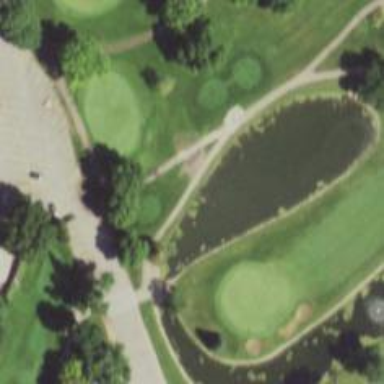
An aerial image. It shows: Footway that doubles as golf path.